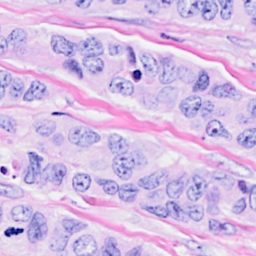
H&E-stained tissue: Breast